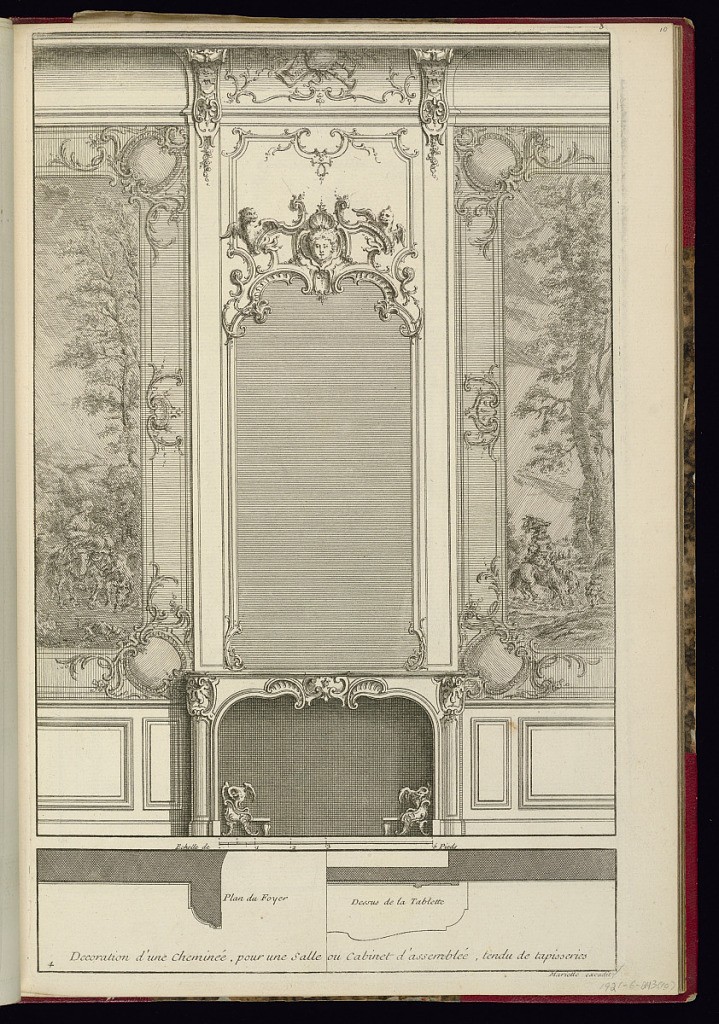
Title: Decoration d'une Cheminée, pour une Salle ou Cabinet d'assemblée , tendu de tapisseries
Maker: Jacques-François Blondel, French, 1705–1774
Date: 1737-1742
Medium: Etching and engraving on laid paper
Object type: Print
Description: Elaborate chimneypiece design with dragon firedogs, and c-scroll ornamentation on the sides and at top. The over-mantle mirror has ornamentation on top with motifs including dragons, a mascarons, c- and s-scrolls, and split leaves. On the cornice above the mirror is a trophy of musical instruments. On either side of the mirror is a panel depicting a scene of a figure on a horse in a landscape. The plate is numbered but not signed.